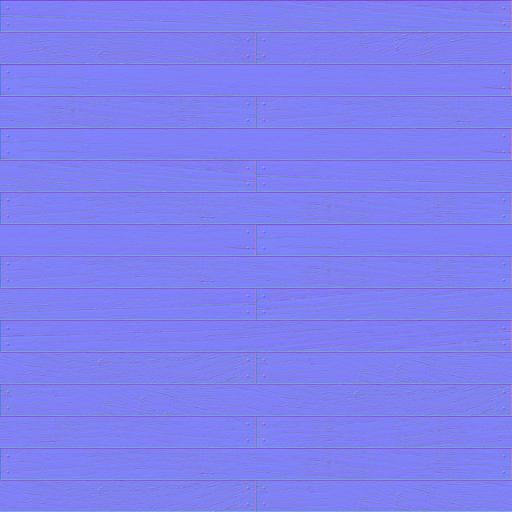
plank planks wood wooden